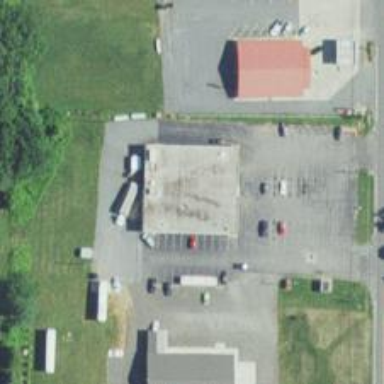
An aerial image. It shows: Supermarket.